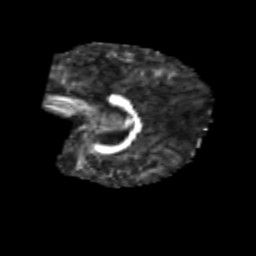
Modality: FA
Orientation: sagittal
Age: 6
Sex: female
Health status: healthy